Question: I have a 'lightbox' similar function which simply brings up 2 divs like this:

The green color (wont be colored in once it works) is the area to click to close the login box.
jsFiddle with code:
<URL>
When you click on the login box it will disappear as it thinks its clicking on the green box. Any suggestions?
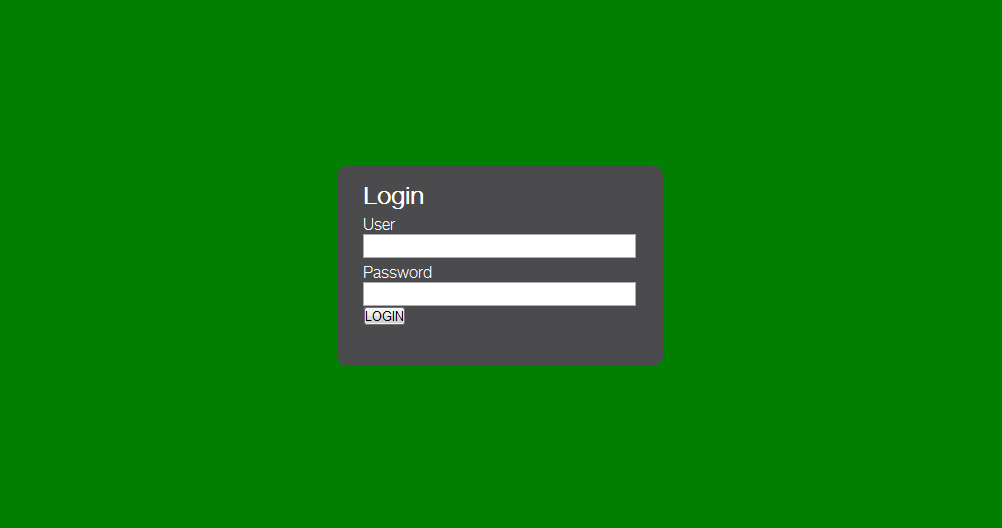
Answer: you need .stopPropagation method.
here the updated jsfidle: <URL>